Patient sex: F
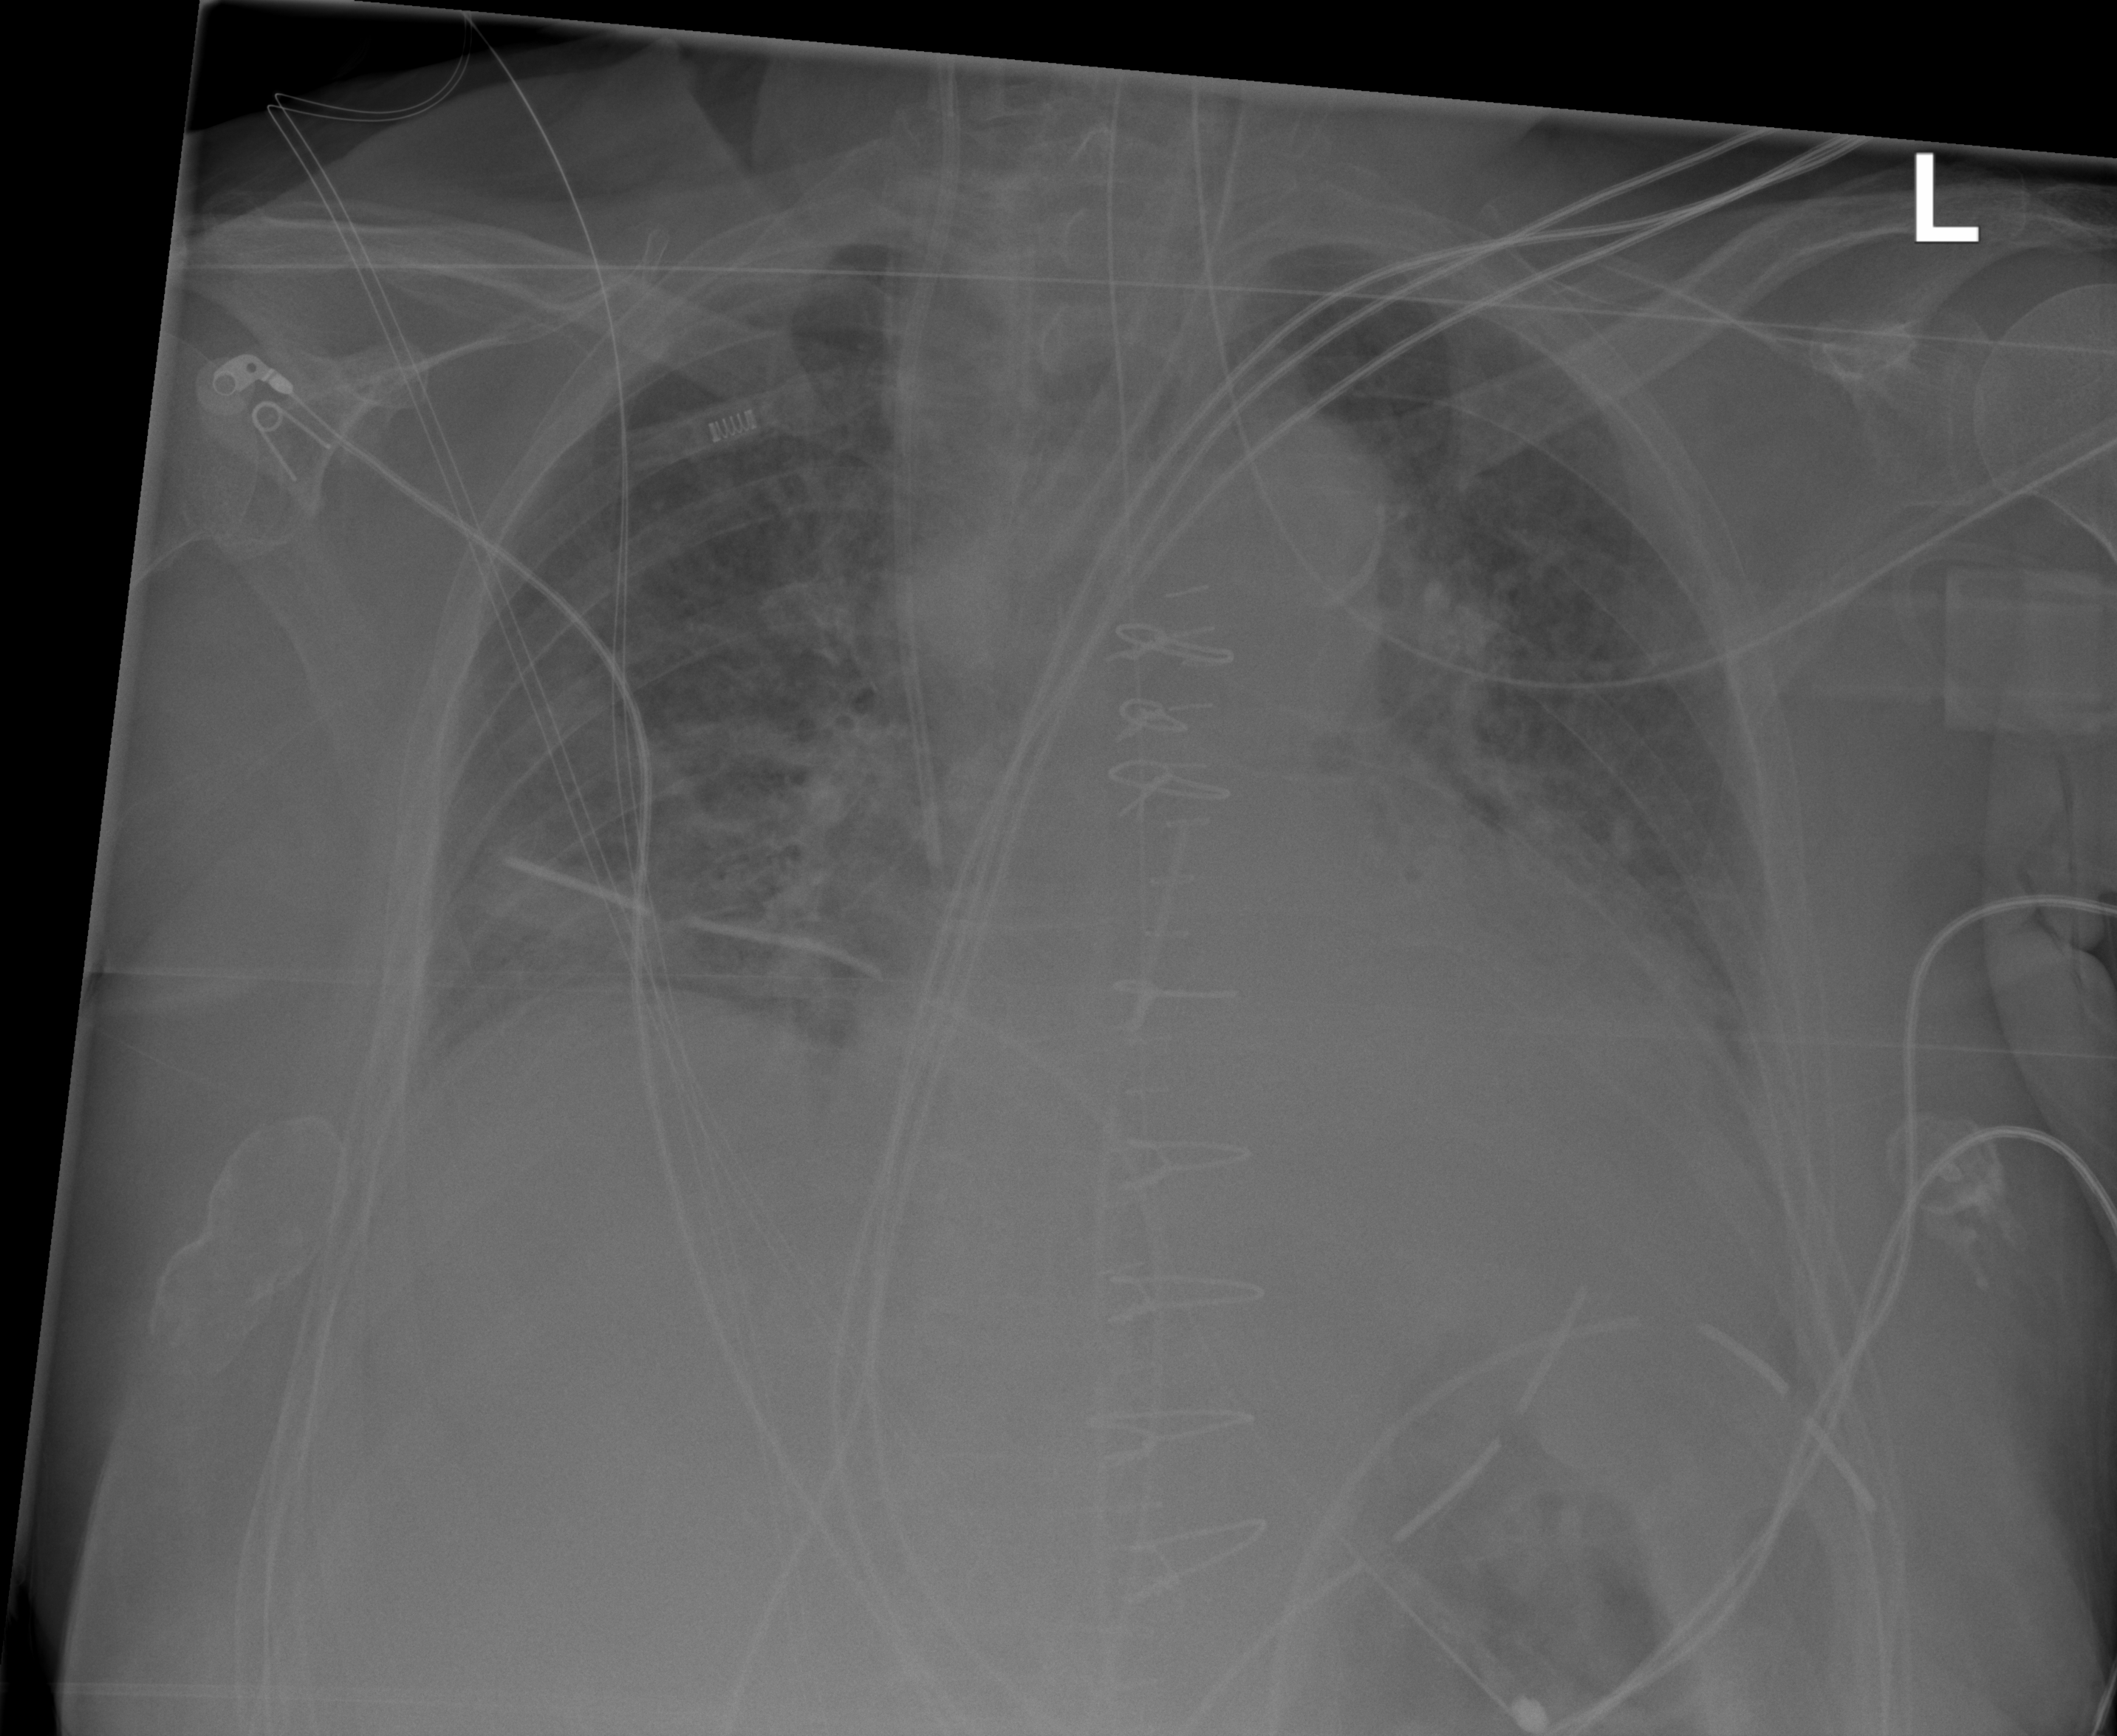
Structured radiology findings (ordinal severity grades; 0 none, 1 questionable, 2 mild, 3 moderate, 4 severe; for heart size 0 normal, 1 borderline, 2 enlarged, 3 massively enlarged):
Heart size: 0
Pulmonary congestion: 2
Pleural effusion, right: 0
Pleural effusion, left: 0
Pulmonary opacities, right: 2
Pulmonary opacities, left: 2
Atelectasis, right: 0
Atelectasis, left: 0